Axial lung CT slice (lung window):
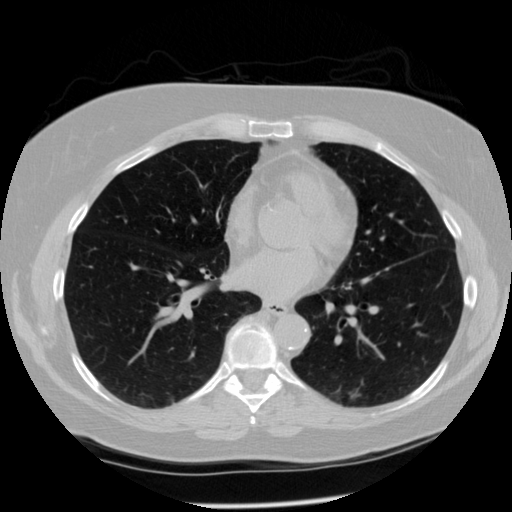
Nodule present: no